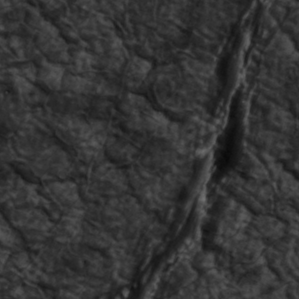
Label: non_frost